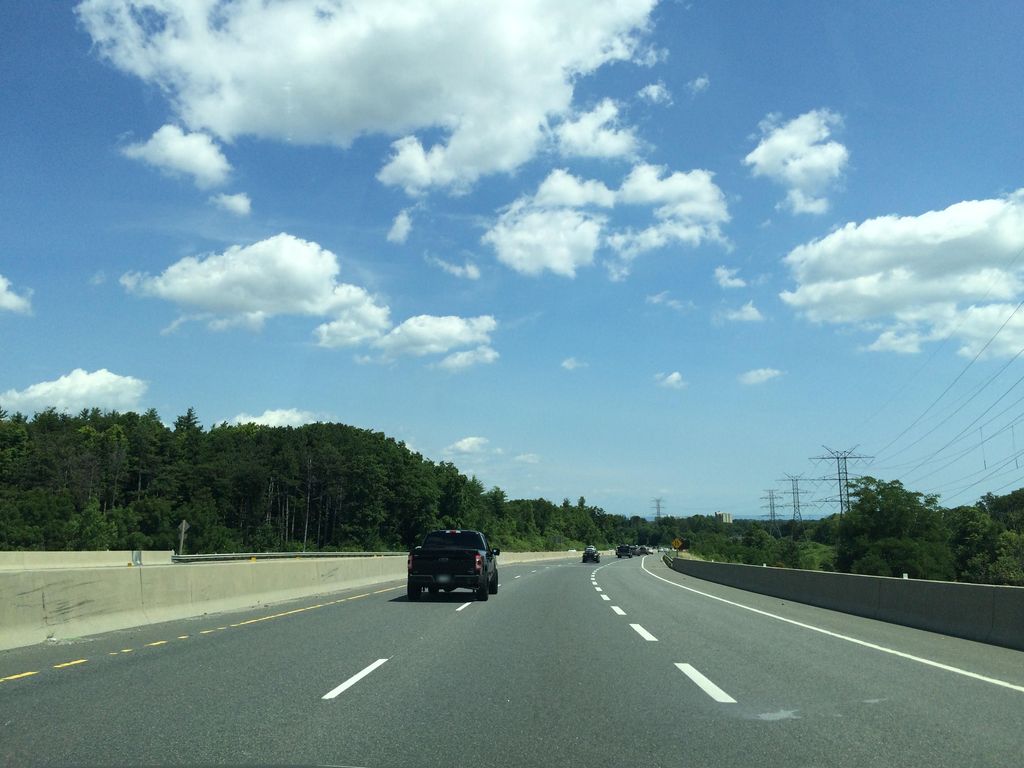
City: hamilton